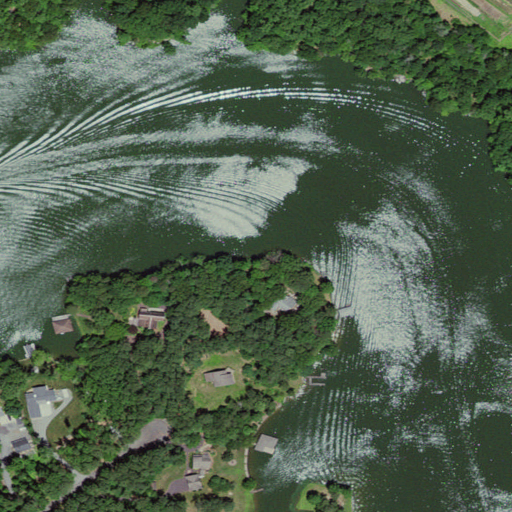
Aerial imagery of cape in Virginia named Simms Point containing open water, deciduous forest, evergreen forest, open development, mixed forest, woody wetlands, shrub, low intensity development, and grassland